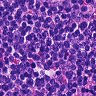
Metastatic tissue present: no